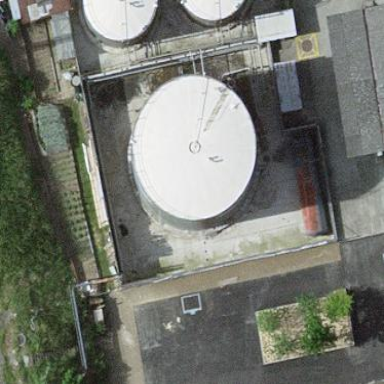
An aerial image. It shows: Silo.